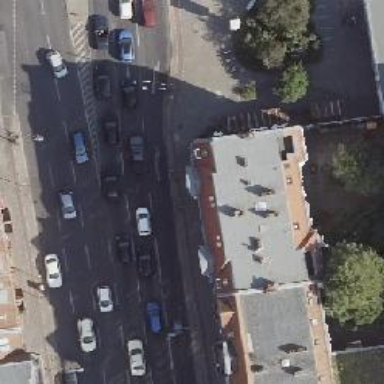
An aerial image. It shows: Traffic monitoring system is in place.